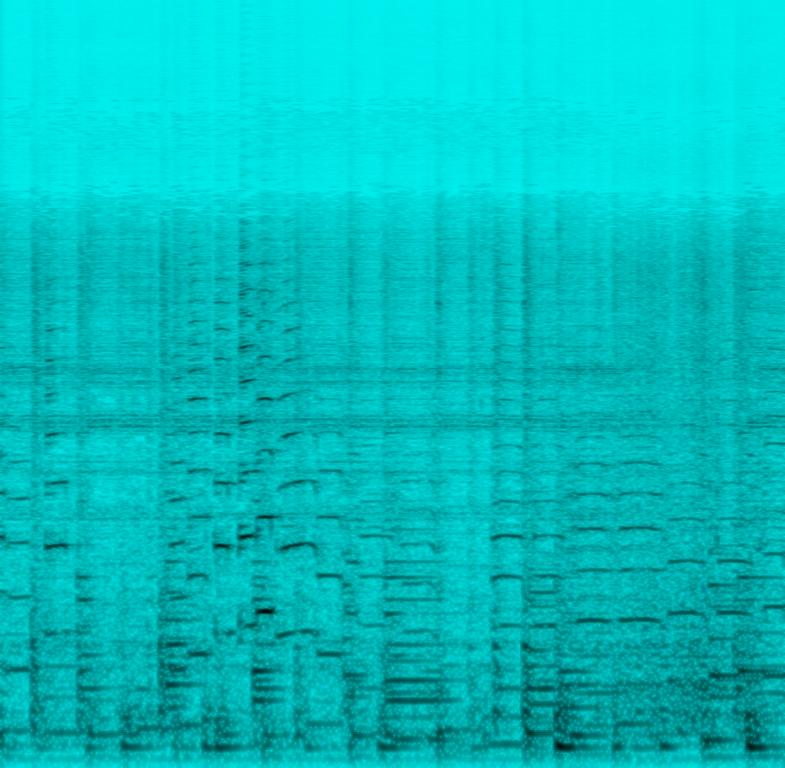
The low quality recording features a jazz song that consists of a saxophone solo melody played over groovy piano, groovy double bass, shimmering hi hats and punchy snare. It sounds passionate and soulful, even though the recording is noisy and in mono.